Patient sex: M
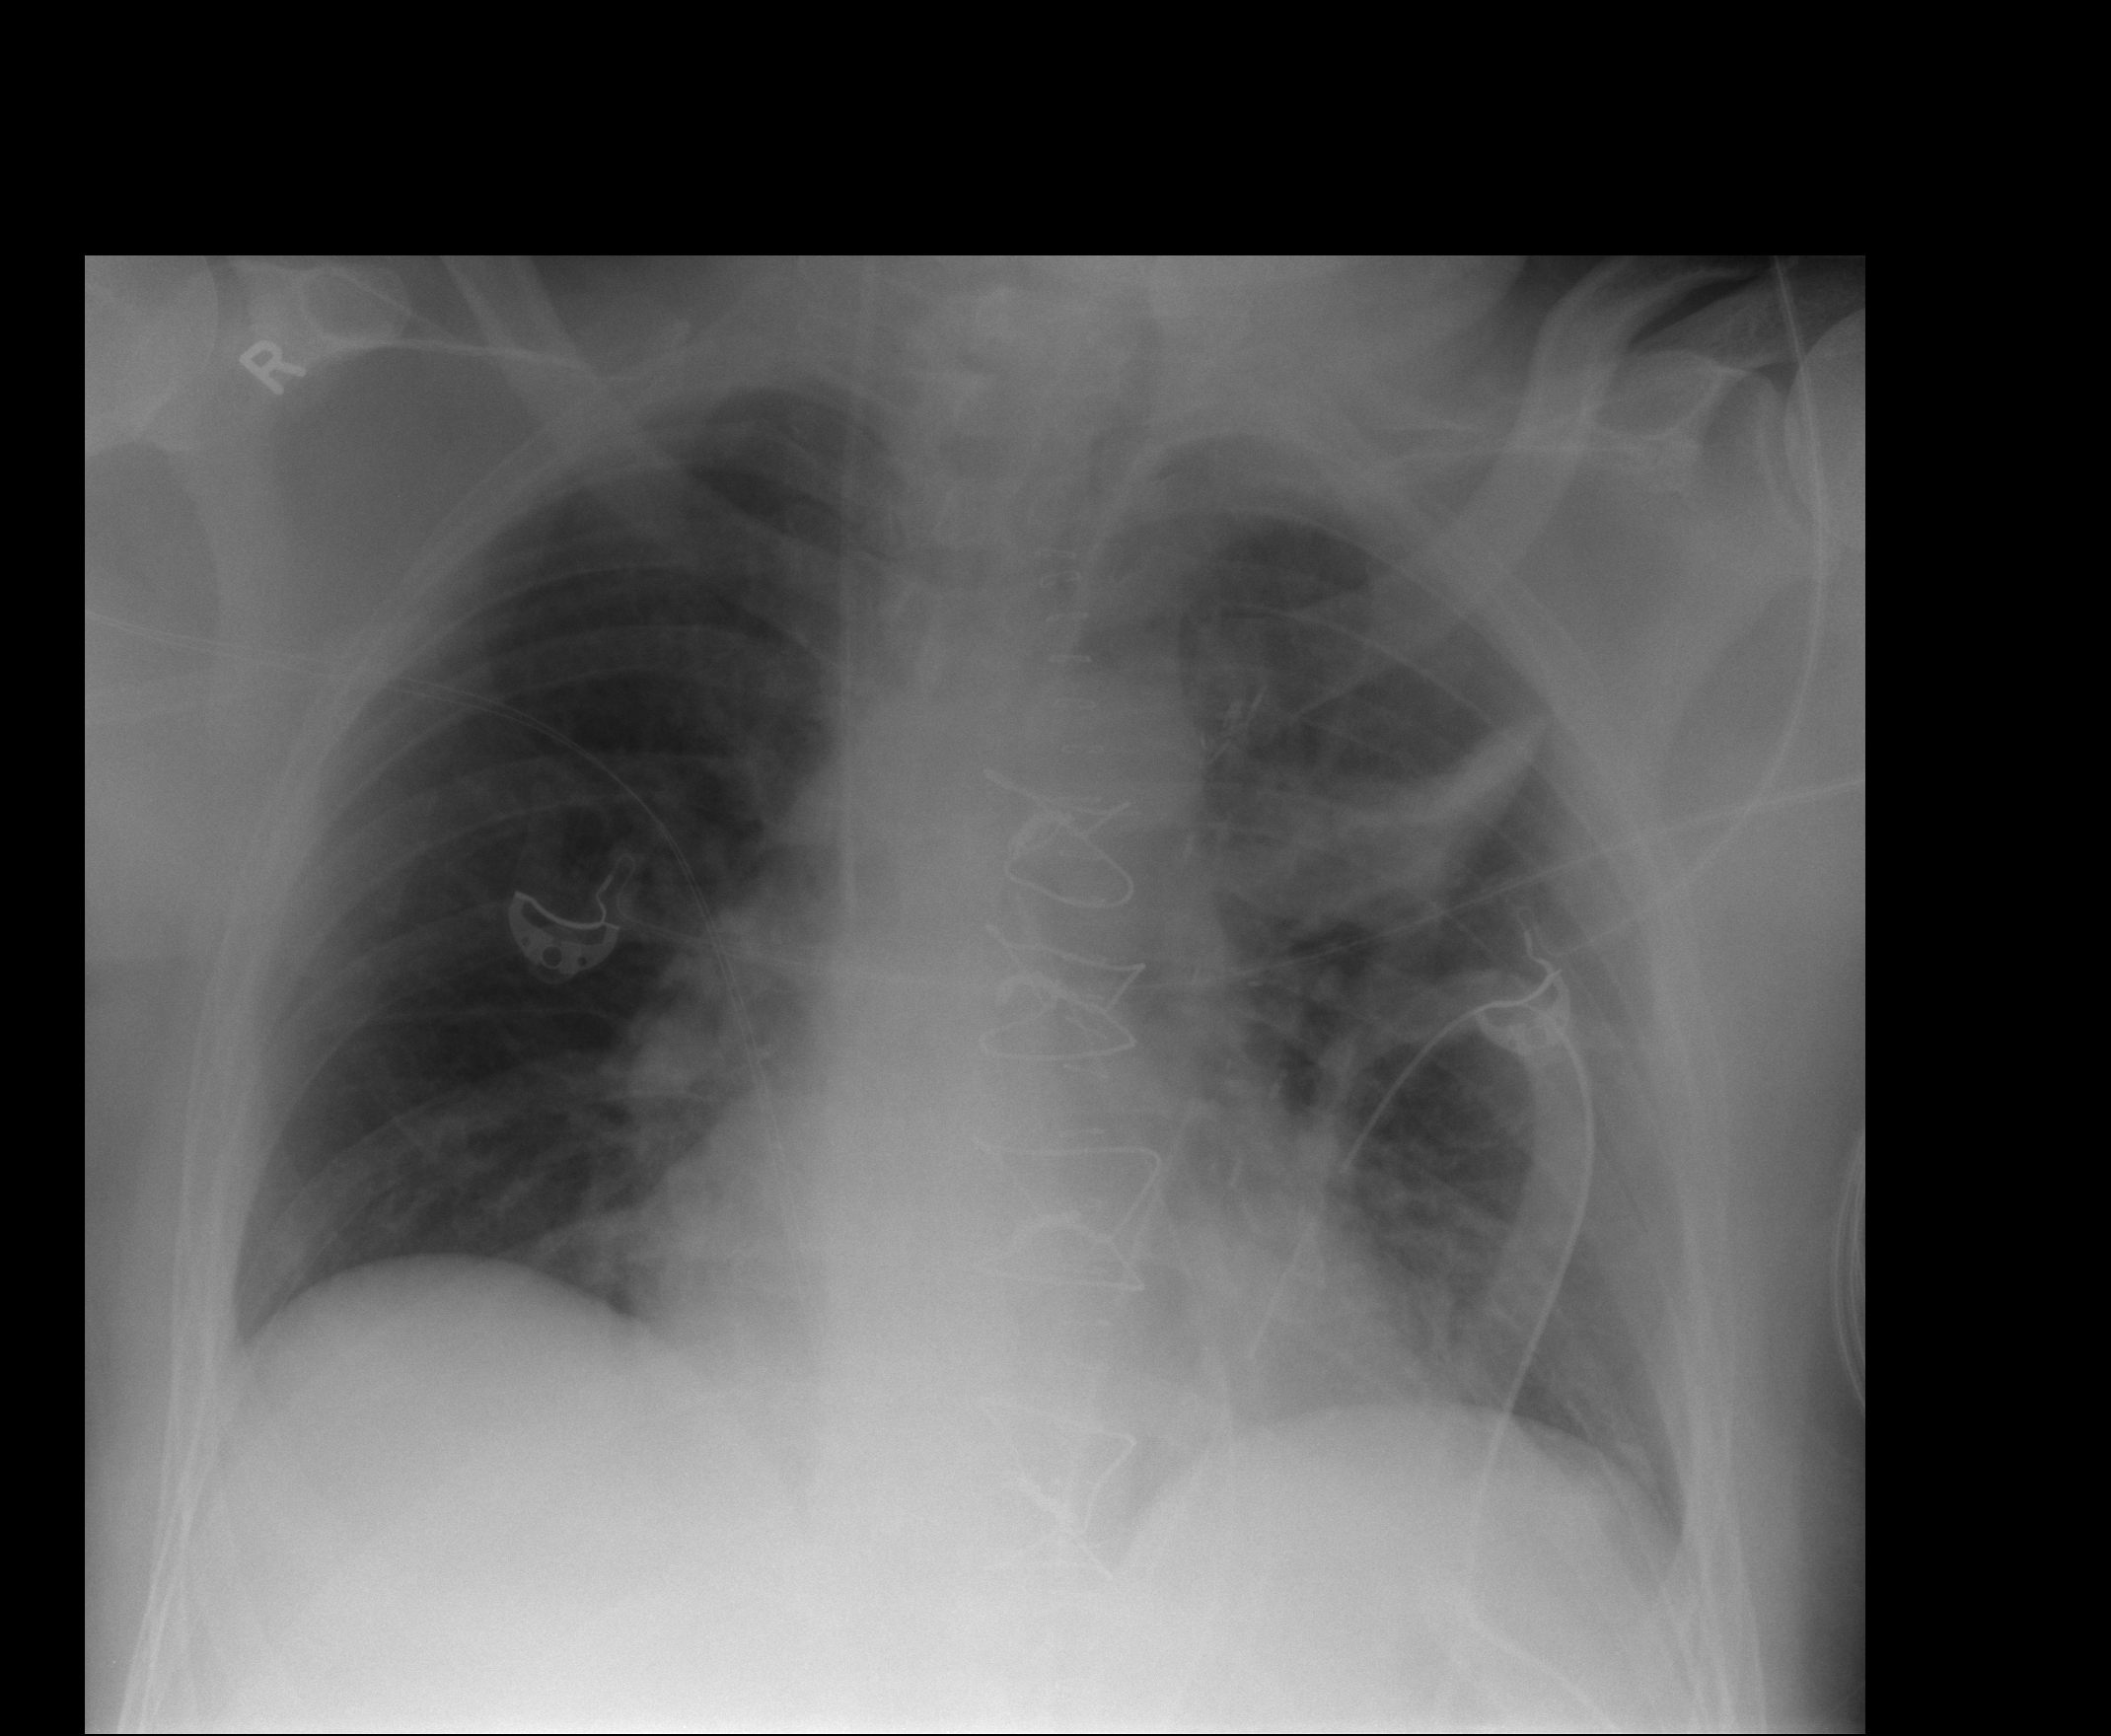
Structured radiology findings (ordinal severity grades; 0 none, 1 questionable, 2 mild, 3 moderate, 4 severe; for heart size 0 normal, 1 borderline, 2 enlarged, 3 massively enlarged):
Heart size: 0
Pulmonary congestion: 2
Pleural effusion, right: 0
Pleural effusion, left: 2
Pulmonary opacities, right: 0
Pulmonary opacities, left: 0
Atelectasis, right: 0
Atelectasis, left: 2